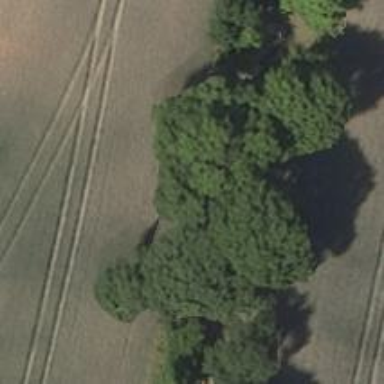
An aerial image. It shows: Row of deciduous broadleaved trees.